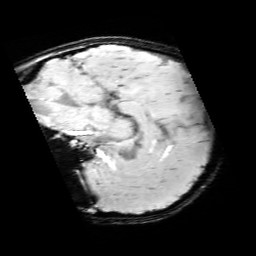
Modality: SWI
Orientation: sagittal
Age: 11
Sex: male
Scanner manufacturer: siemens
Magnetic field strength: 3 T
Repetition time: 0.027 s
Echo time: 0.02 s